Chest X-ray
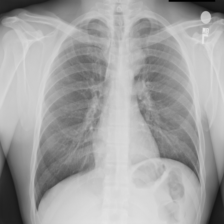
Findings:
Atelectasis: negative
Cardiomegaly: negative
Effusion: negative
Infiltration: negative
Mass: negative
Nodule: negative
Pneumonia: negative
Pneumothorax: negative
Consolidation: negative
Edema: negative
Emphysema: negative
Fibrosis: negative
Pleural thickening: negative
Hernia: negative